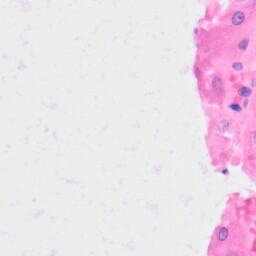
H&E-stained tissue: Kidney